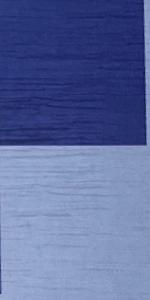
Label: Empty